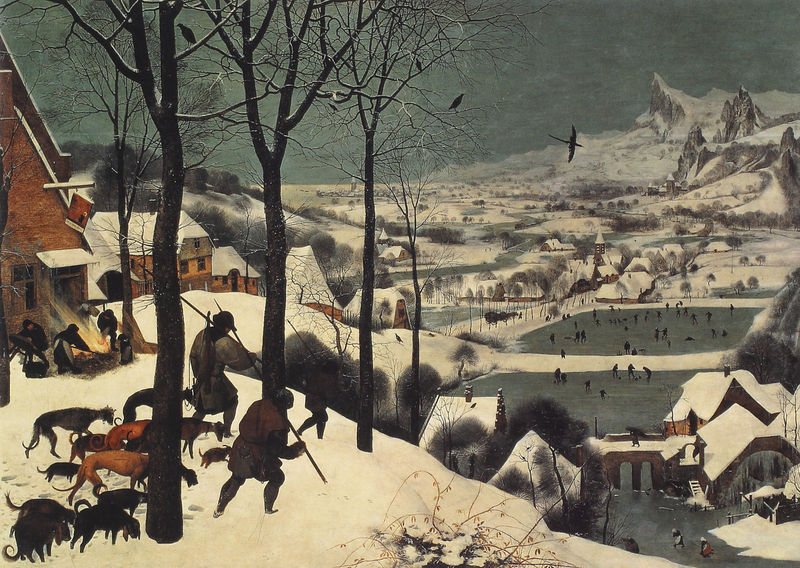
Titel: Die Jäger im Schnee
Künstler: Pieter d. Ä. Brueghel
Institution: Wien, Kunsthistorisches Museum
Schlagwörter: felsen, feuer, gemälde, vogel, weiß, bäume, landschaft, menschen, see, stadt, abend, braun, grau, männer, eis, haus, hund, hunde, schnee, mensch, holland, niederlande, häuser, vögel, brücke, kirche, tal, genre, kinder, berge, dorf, schattierungen, winter, stangen, ölmalerei, jagd, jäger, lanschaft, breughel, meute, krähen, raben, bruegel, gefroren, schlittschuh, schlittschuhe, eisläufer, hundemeute, schlittschuh laufen, gefrorener see